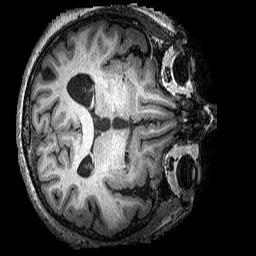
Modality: T1w
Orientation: axial
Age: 66
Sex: male
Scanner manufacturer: siemens
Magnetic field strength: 3 T
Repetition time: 2.25 s
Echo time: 0.00452 s